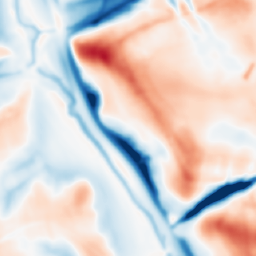
Category: multiscale
Decomposition family: dog_multiscale
Decomposition parameters: sigma_ratio: 2
n_scales: 3
base_sigma: 2
Upsampling method: nearest
Upsampling parameters: scale: 2
Upsampling scale: 2